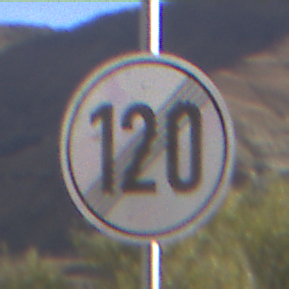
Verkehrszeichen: EndeGeschwindigkeit120
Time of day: MorningAfternoon
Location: Outdoor (Nature)
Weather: PartlyCloudy
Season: NotSpecified
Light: Natural